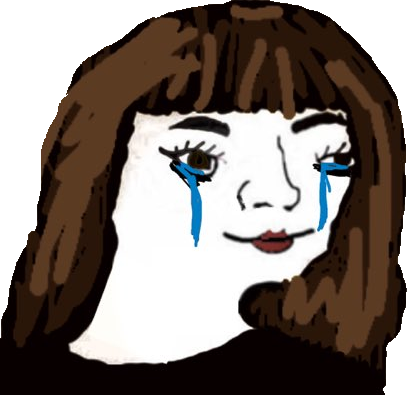
Label: 5_Arthoe